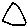
Label: triangle